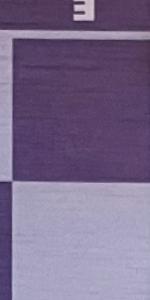
Label: Empty